Field crop: maize
Growth stage: 1
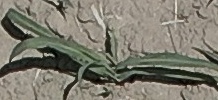
Species: sorghum